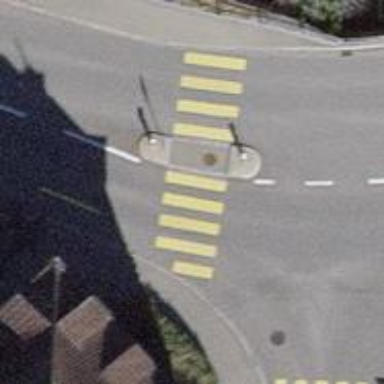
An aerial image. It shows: Zebra crossing with road island.